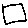
Label: square